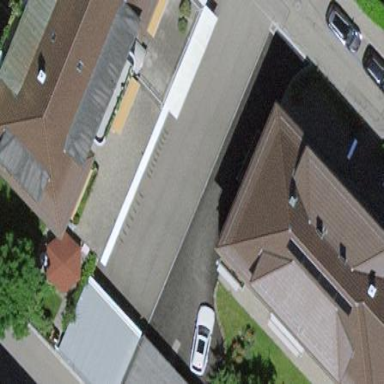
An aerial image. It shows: Apartment building with hipped roof.